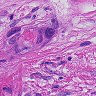
Metastatic tissue present: yes